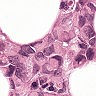
Metastatic tissue present: yes